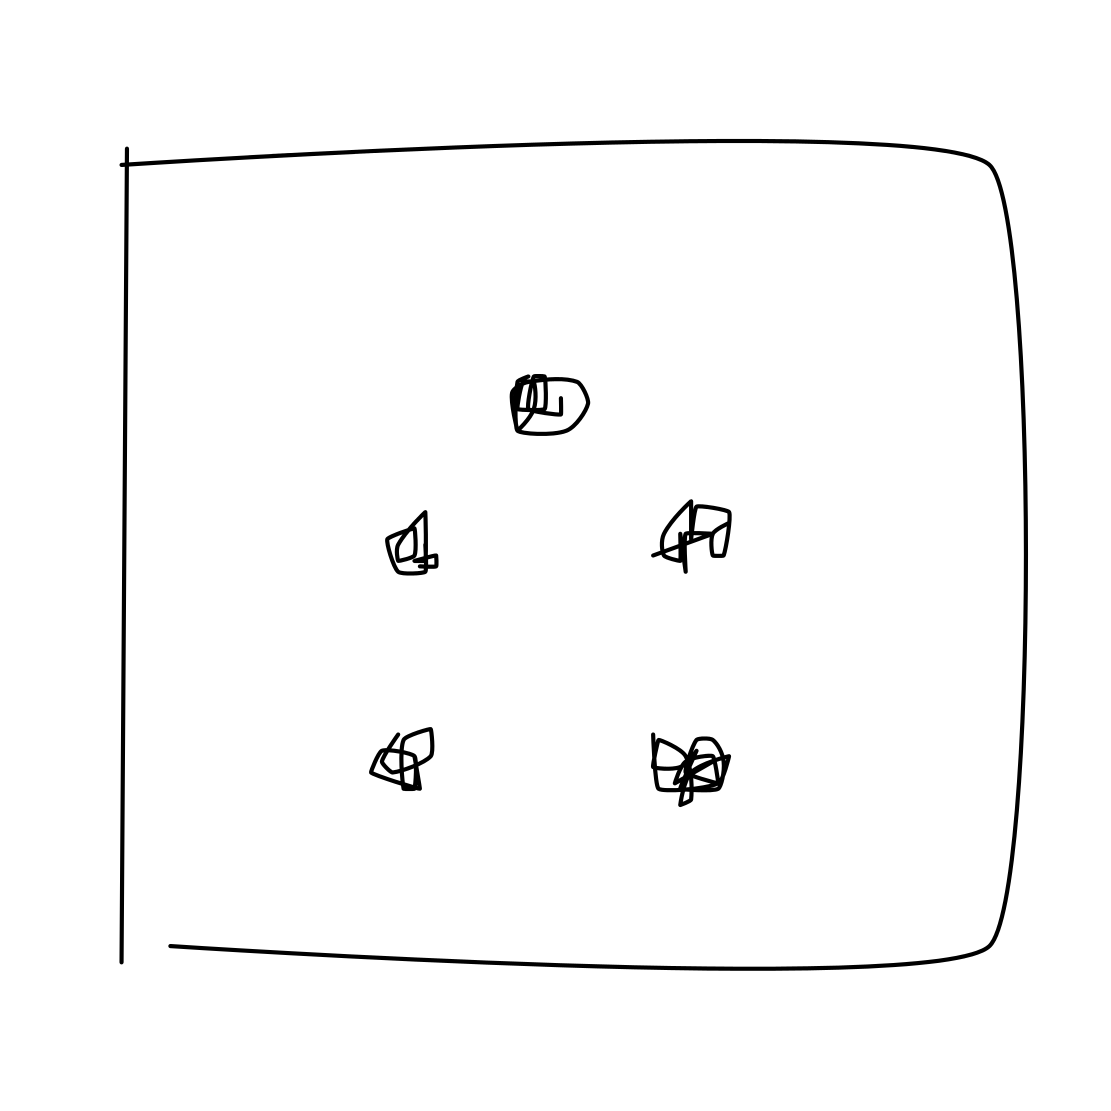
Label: power outlet